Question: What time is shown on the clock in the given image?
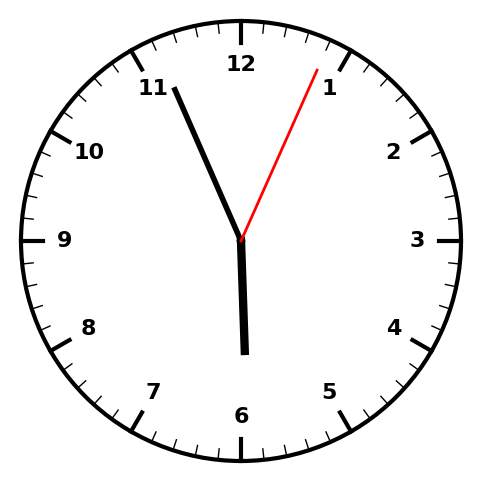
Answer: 05:56:04